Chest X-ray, PA view. Patient: 65 years old, sex M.
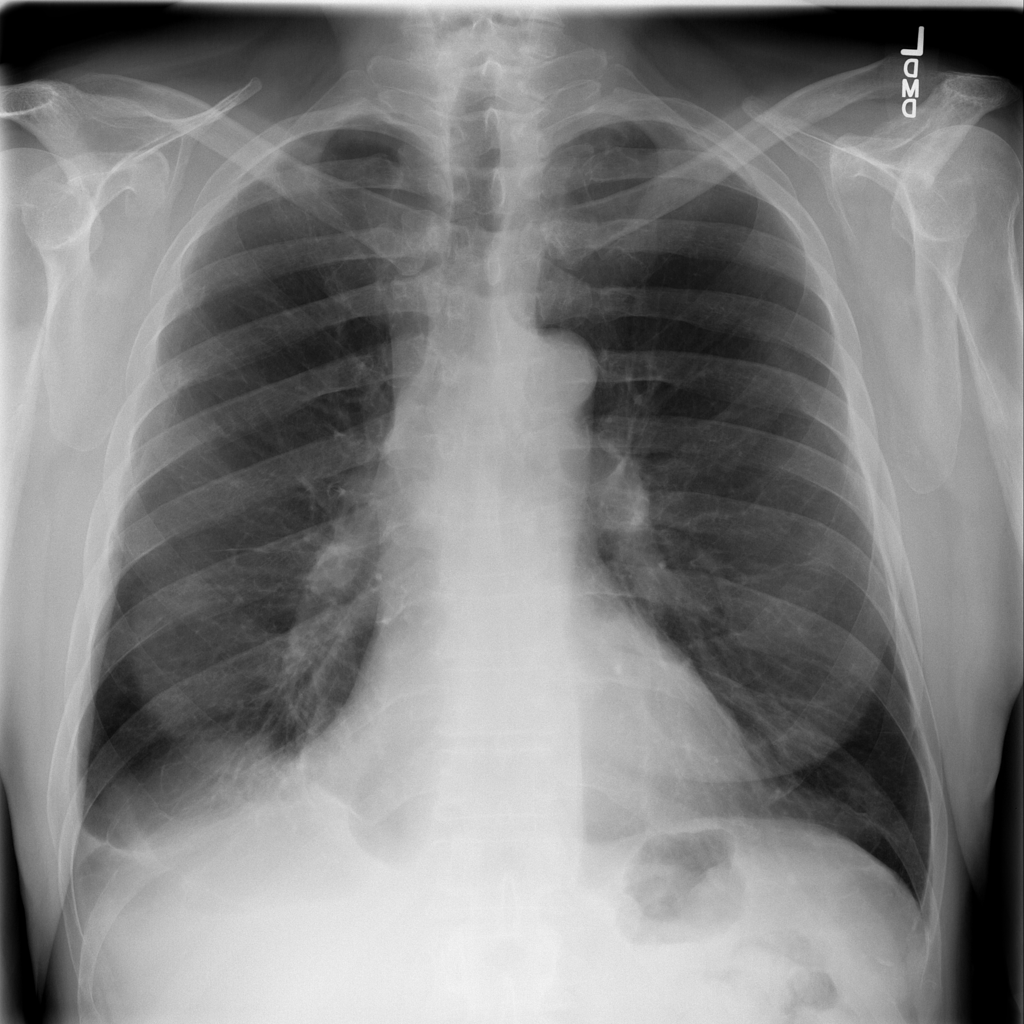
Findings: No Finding